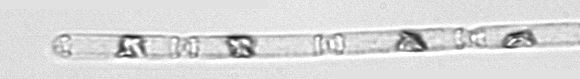
Label: Cerataulina_pelagica